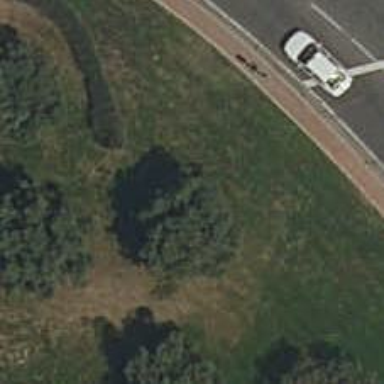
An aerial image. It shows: Evergreen broadleaved tree.